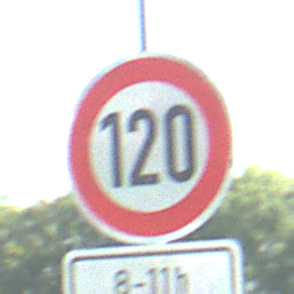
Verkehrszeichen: Geschwindigkeit120
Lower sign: ZeitangabenOhneBeschraenkungAufWochentage2
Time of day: Midday
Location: Outdoor (Nature)
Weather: Clear
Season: NotSpecified
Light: Natural